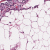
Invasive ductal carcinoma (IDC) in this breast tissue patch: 1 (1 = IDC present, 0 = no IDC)